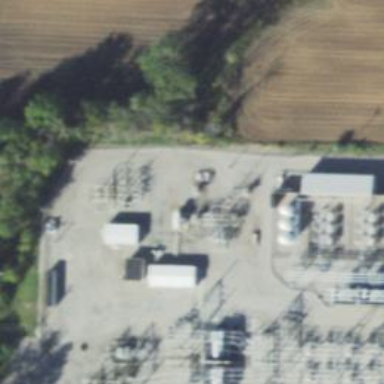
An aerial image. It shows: Distribution substation surrounded by fence.